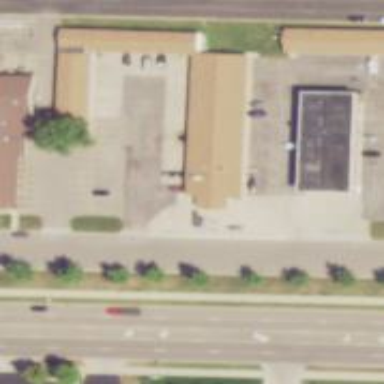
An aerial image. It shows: Motel.